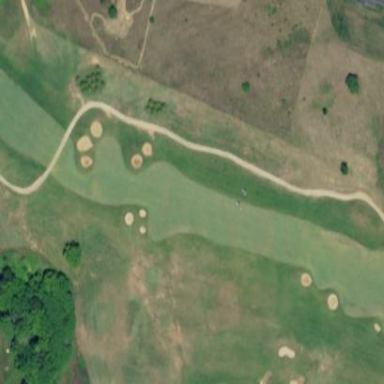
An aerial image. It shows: Grassy area designated as golf fairway.